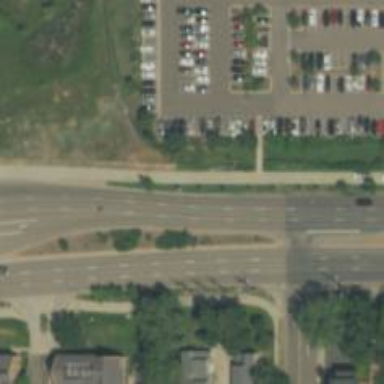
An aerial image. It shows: Primary highway with separate asphalt sidewalk.